Field crop: maize
Growth stage: 2
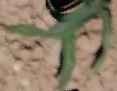
Species: maize